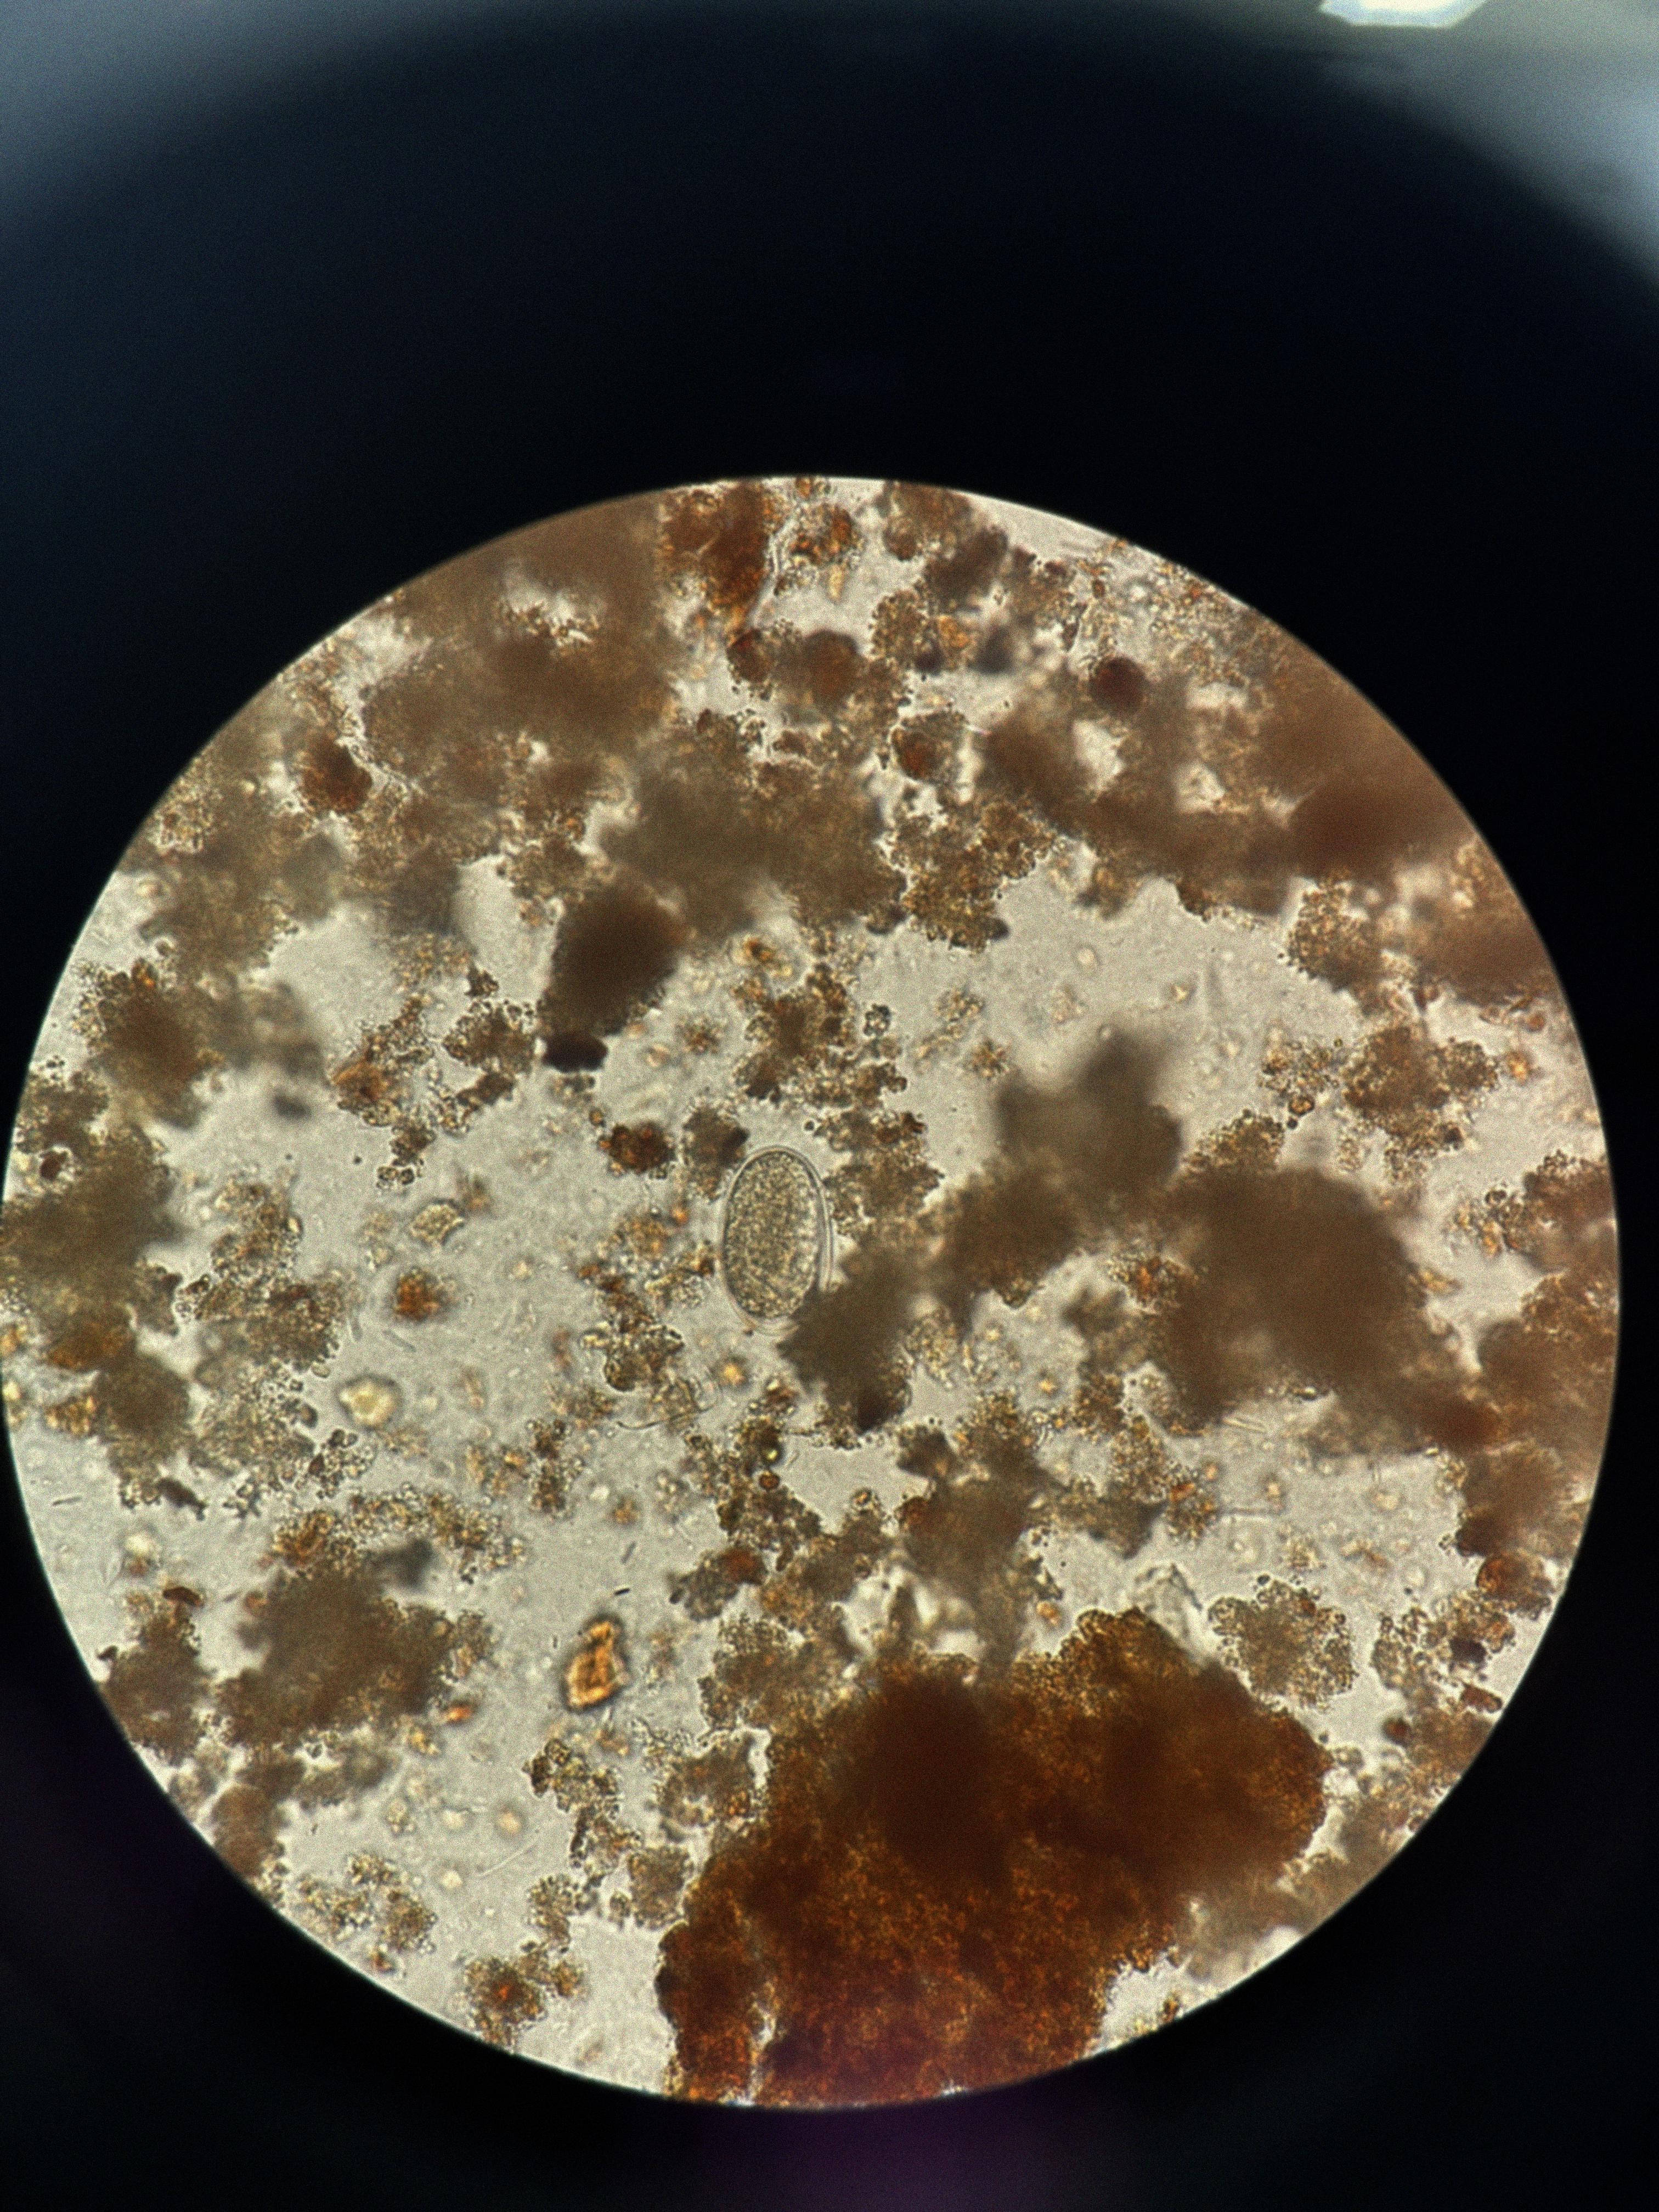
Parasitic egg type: Hookworm egg